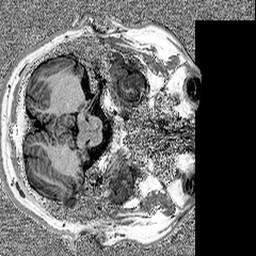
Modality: MP2RAGE
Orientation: axial
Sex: male